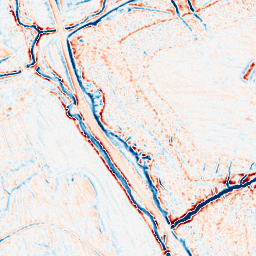
Category: edge_preserving
Decomposition family: bilateral
Decomposition parameters: d: 9
sigma_color: 150
sigma_space: 25
Upsampling method: bilinear
Upsampling parameters: scale: 2
Upsampling scale: 2